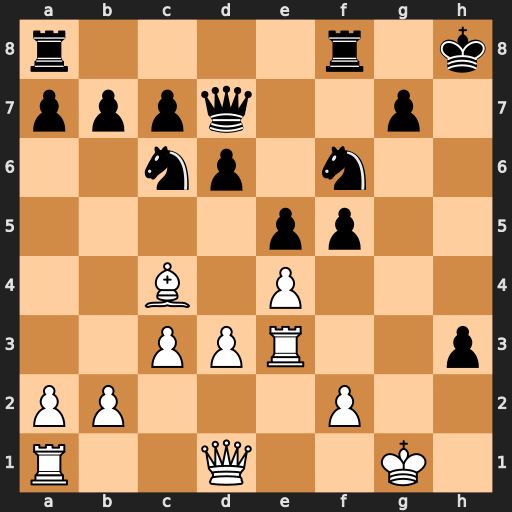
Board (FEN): r4r1k/pppq2p1/2np1n2/4pp2/2B1P3/2PPR2p/PP3P2/R2Q2K1
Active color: w
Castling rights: -
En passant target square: -
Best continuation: Rxh3+ Nh7 Rxh7+ Kxh7 Qh5#